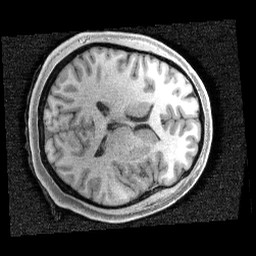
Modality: T1w
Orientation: axial
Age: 19
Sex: female
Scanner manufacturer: siemens
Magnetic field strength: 3 T
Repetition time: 2.4 s
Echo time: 0.00231 s